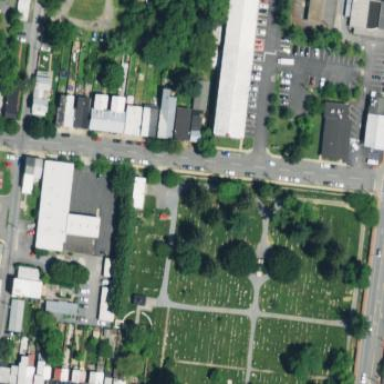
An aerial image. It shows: Cemetery.